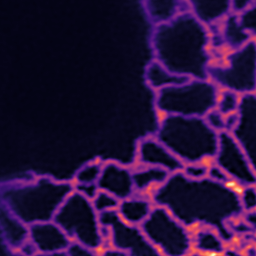
Label: Super-resolution ER image